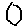
Label: hexagon